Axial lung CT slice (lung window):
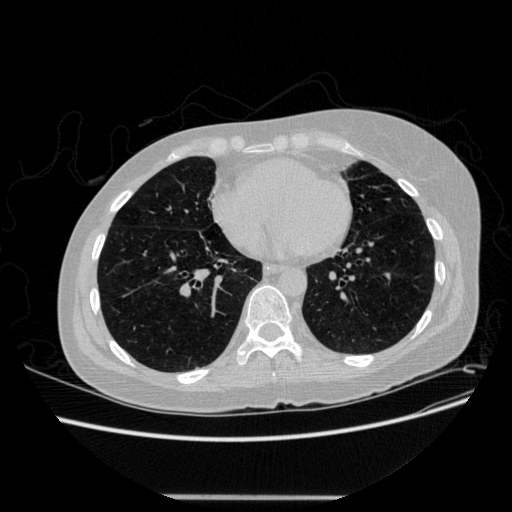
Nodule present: no